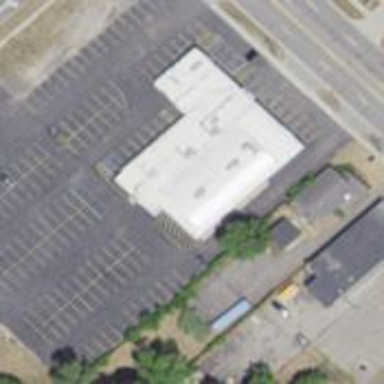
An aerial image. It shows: Building.